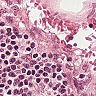
Metastatic tissue present: no